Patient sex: M
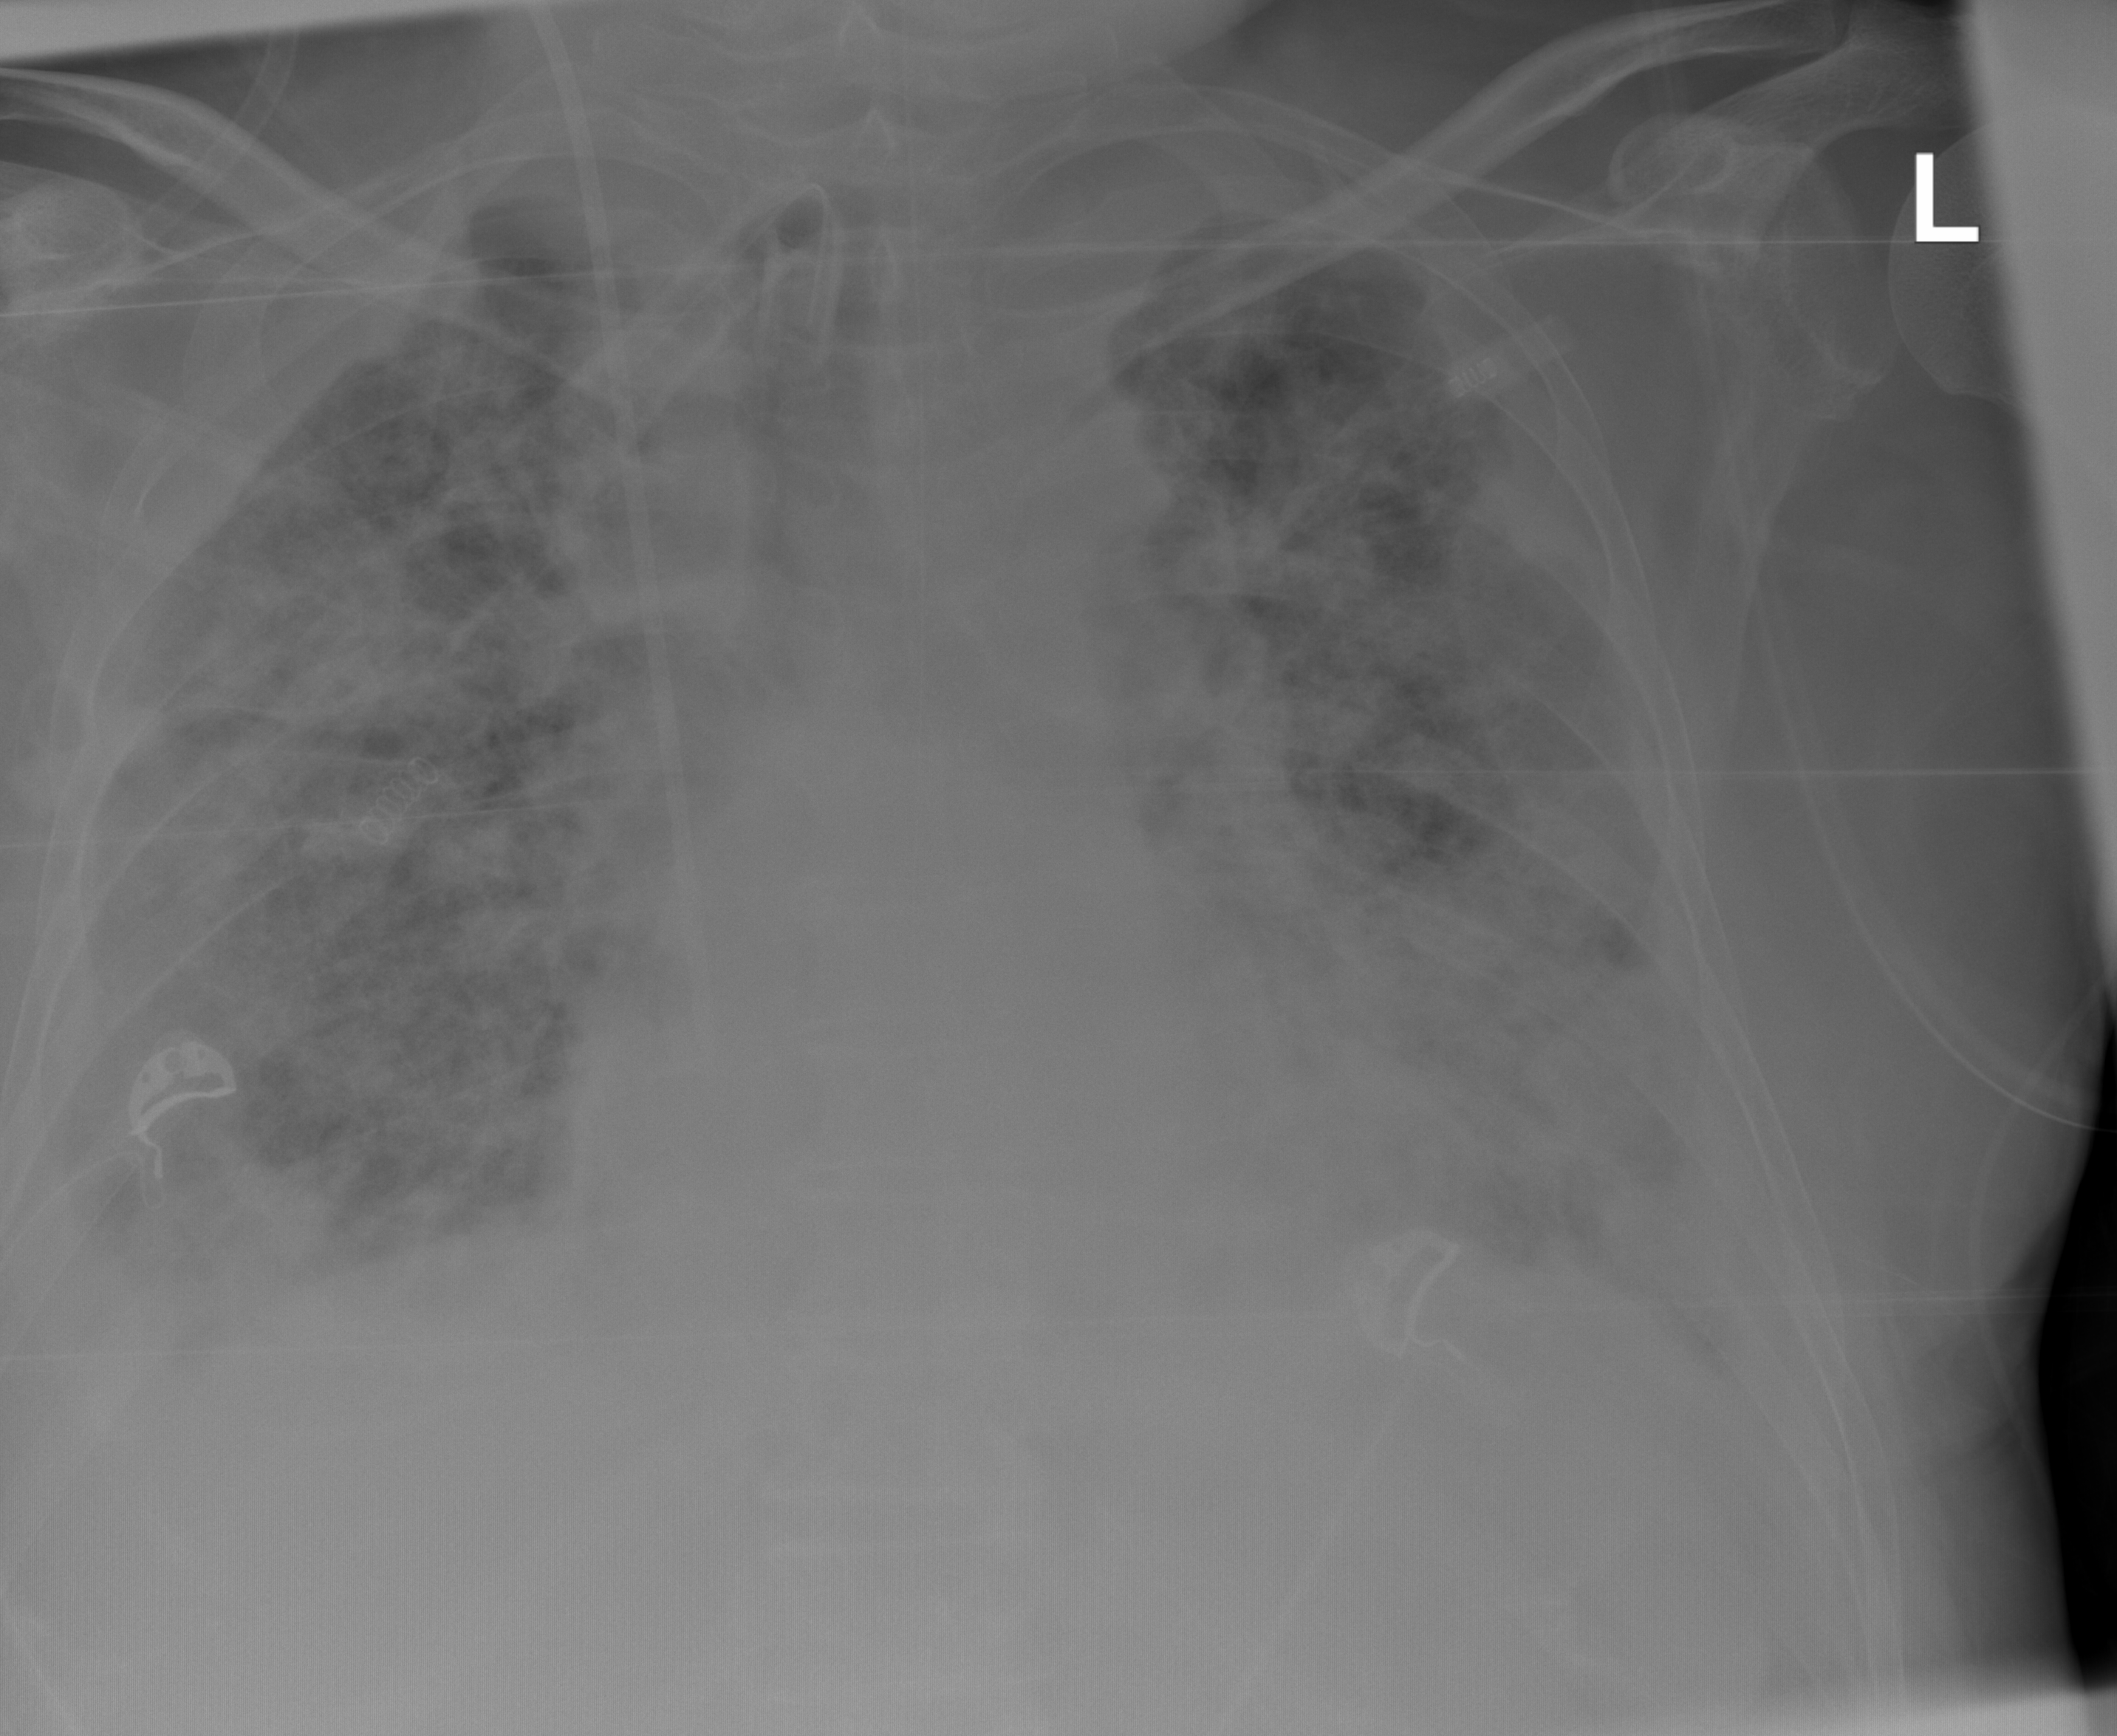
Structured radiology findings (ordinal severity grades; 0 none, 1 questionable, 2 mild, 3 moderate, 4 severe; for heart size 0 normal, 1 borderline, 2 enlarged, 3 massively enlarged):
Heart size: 0
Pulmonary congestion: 0
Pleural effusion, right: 3
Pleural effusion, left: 2
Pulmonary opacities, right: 3
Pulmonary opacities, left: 3
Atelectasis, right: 2
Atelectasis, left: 2